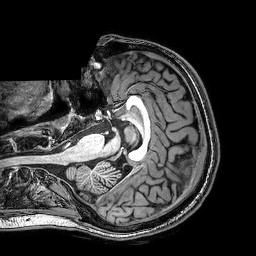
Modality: T1w
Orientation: axial
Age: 28
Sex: male
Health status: healthy